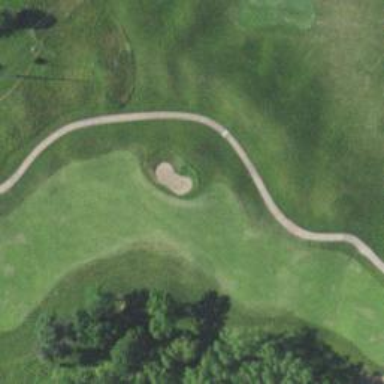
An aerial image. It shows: View of golf hole.